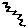
Label: zigzag